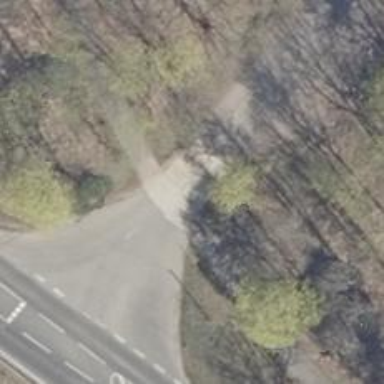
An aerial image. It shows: Road with "give way" sign.